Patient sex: M
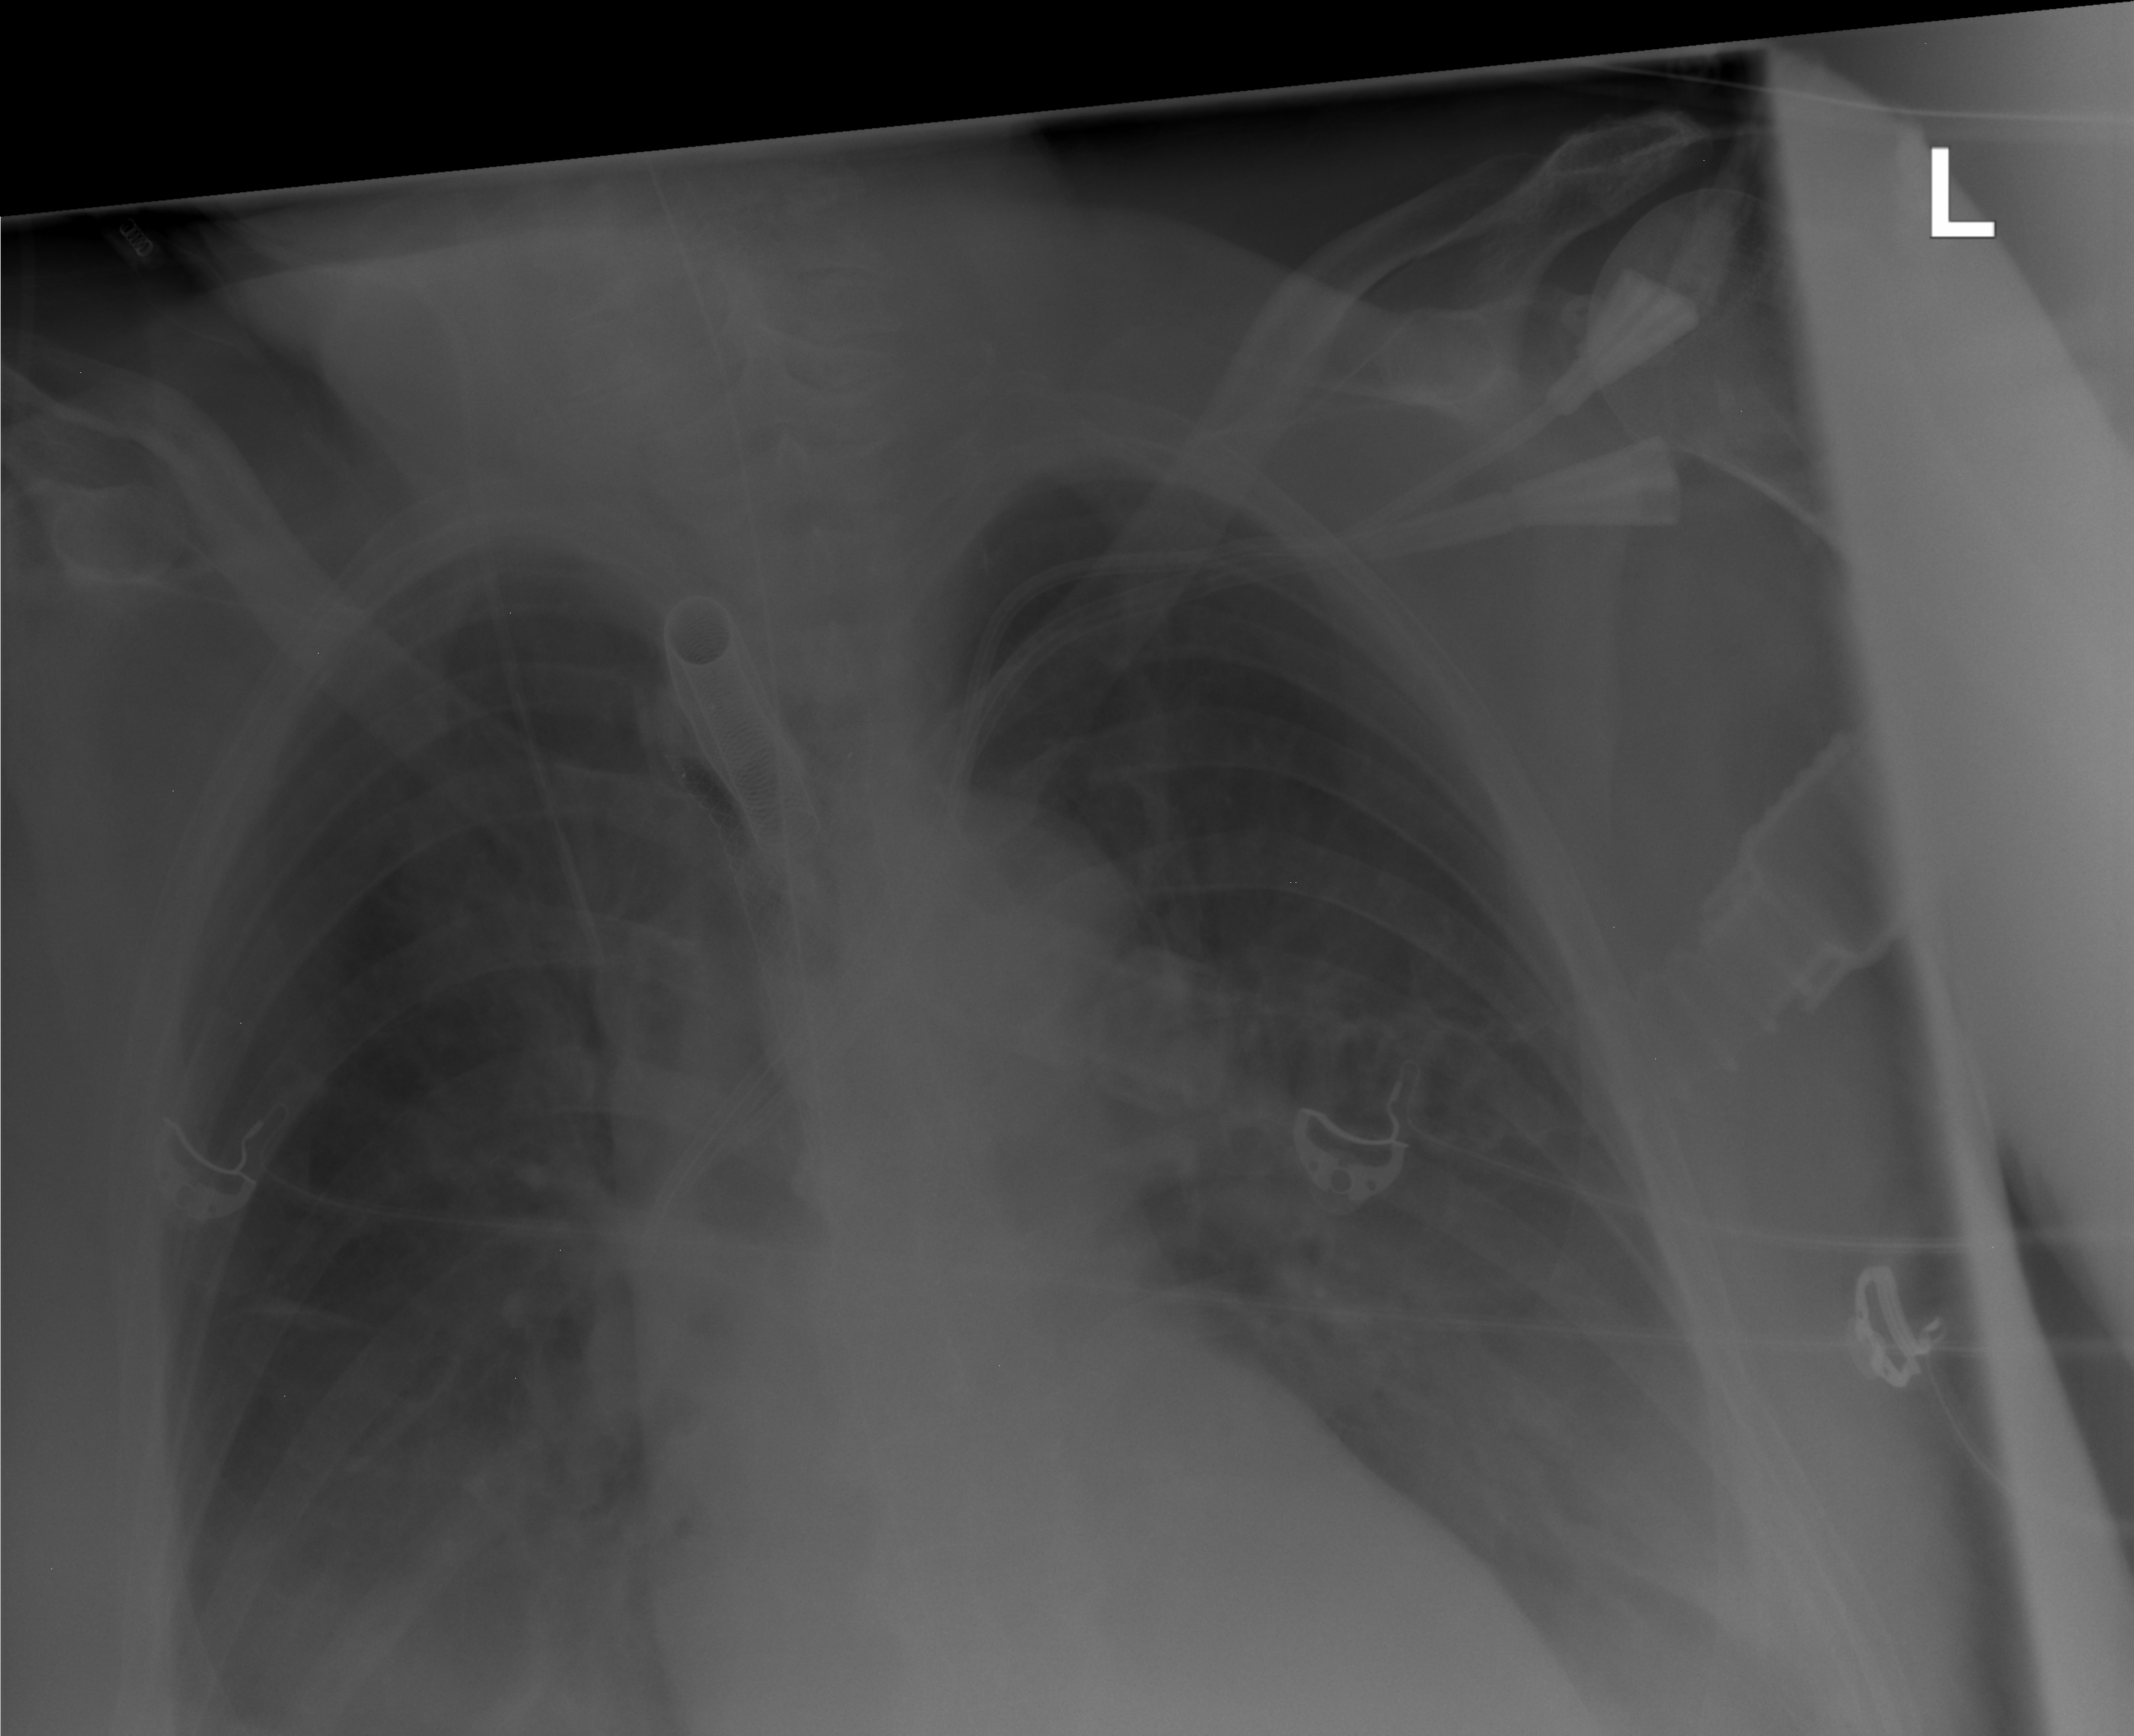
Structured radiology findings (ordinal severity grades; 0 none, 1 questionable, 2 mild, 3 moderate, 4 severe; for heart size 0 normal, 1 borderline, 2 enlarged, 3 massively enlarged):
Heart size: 0
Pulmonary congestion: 3
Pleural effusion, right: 2
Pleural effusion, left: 2
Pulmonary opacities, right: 0
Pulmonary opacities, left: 0
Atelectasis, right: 2
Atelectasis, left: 2